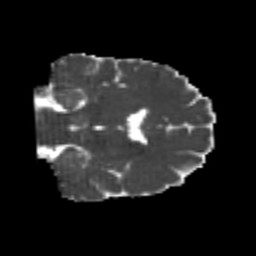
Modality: MD
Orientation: coronal
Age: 26
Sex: male
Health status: healthy
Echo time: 0.074 s